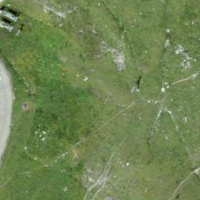
EUNIS habitat code: 31
Species observed at this site:
Pandion haliaetus